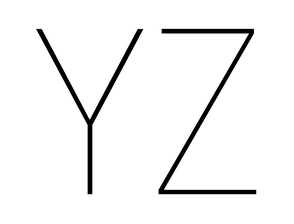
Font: Poppins-Thin